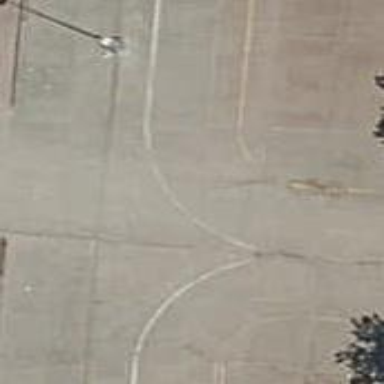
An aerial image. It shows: Kerb barrier.